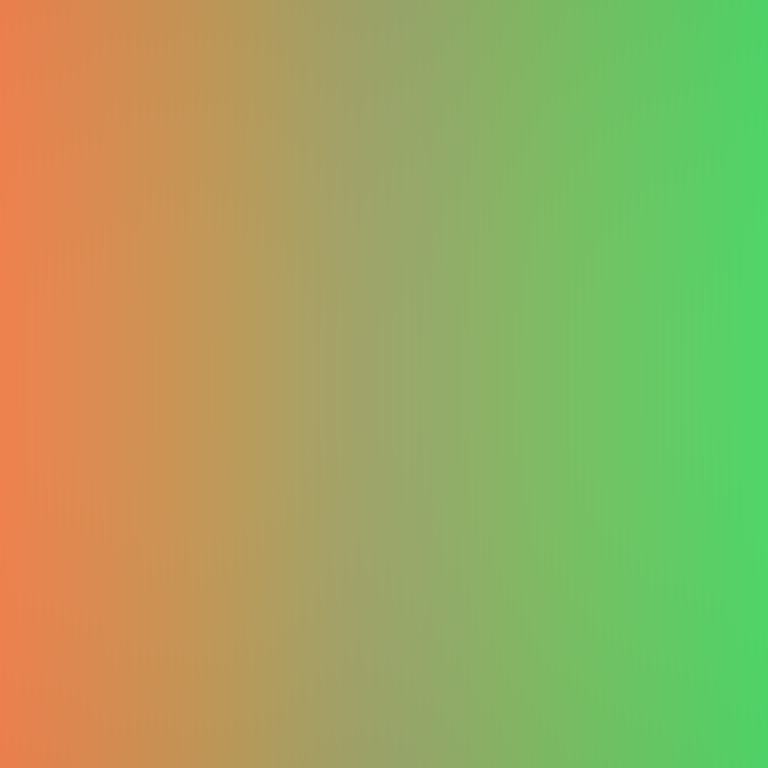
Abstract light effect, smooth gradient from warm orange to bright green, calm atmosphere, soft glow, no room, no furniture, no objects.